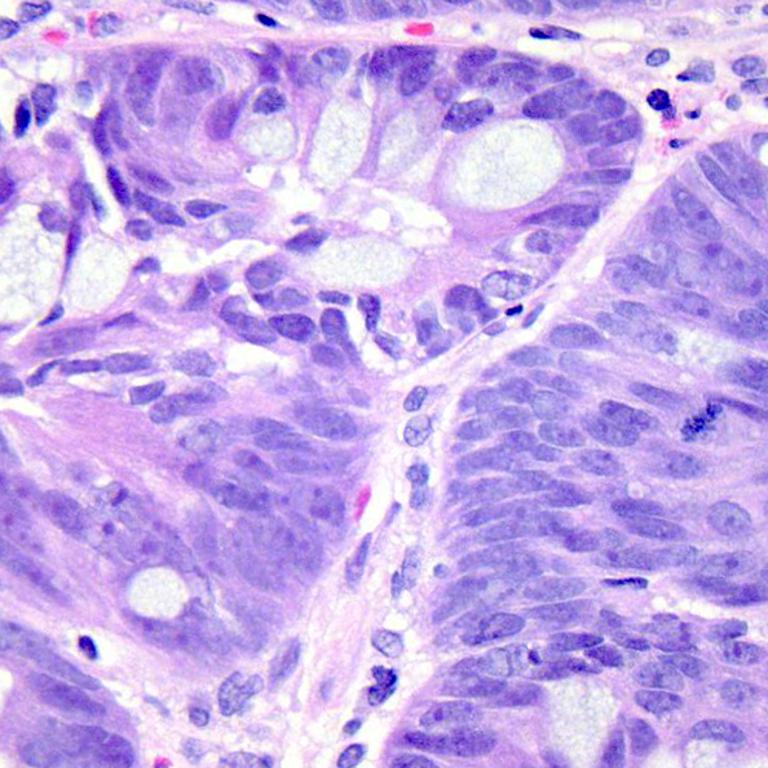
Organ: colon
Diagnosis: adenocarcinomas